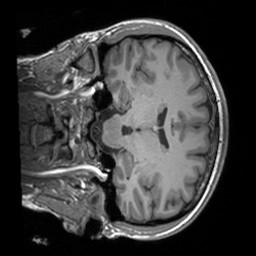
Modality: T1w
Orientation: coronal
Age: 26
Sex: female
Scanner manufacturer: siemens
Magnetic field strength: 3 T
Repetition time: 1.9 s
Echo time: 0.00252 s